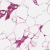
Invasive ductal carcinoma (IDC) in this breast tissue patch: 0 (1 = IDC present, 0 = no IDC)